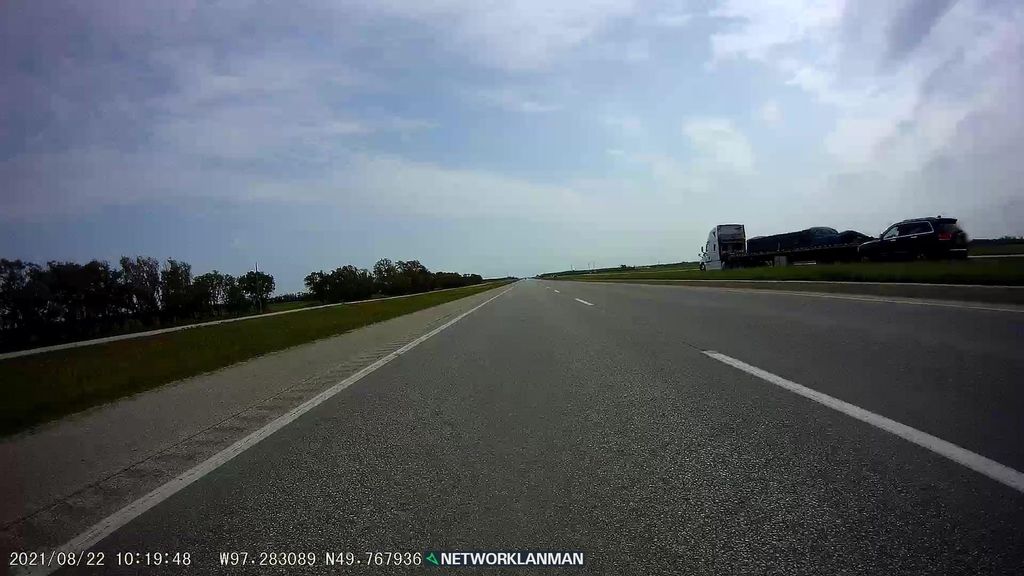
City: winnipeg